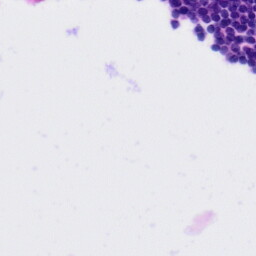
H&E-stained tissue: Tonsil